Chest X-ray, PA view. Patient: 33 years old, sex M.
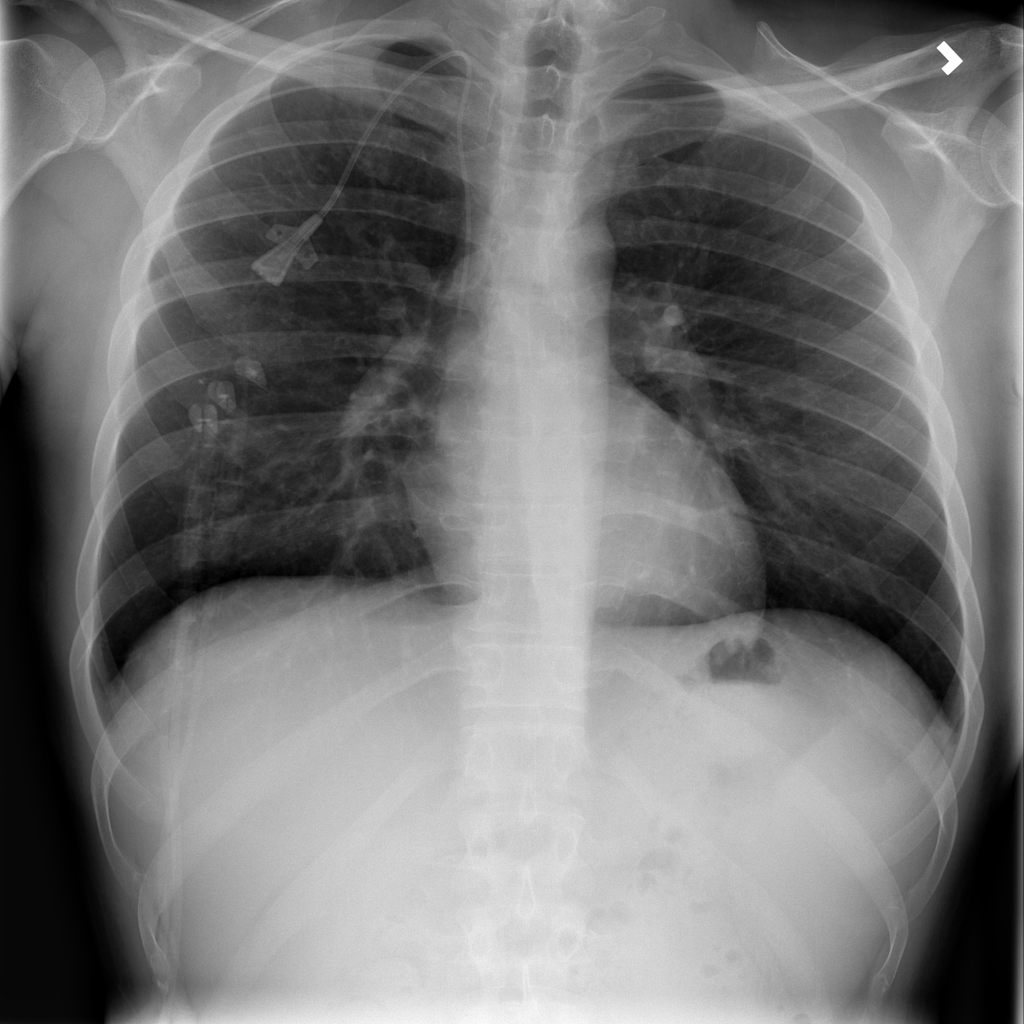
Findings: Effusion